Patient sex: M
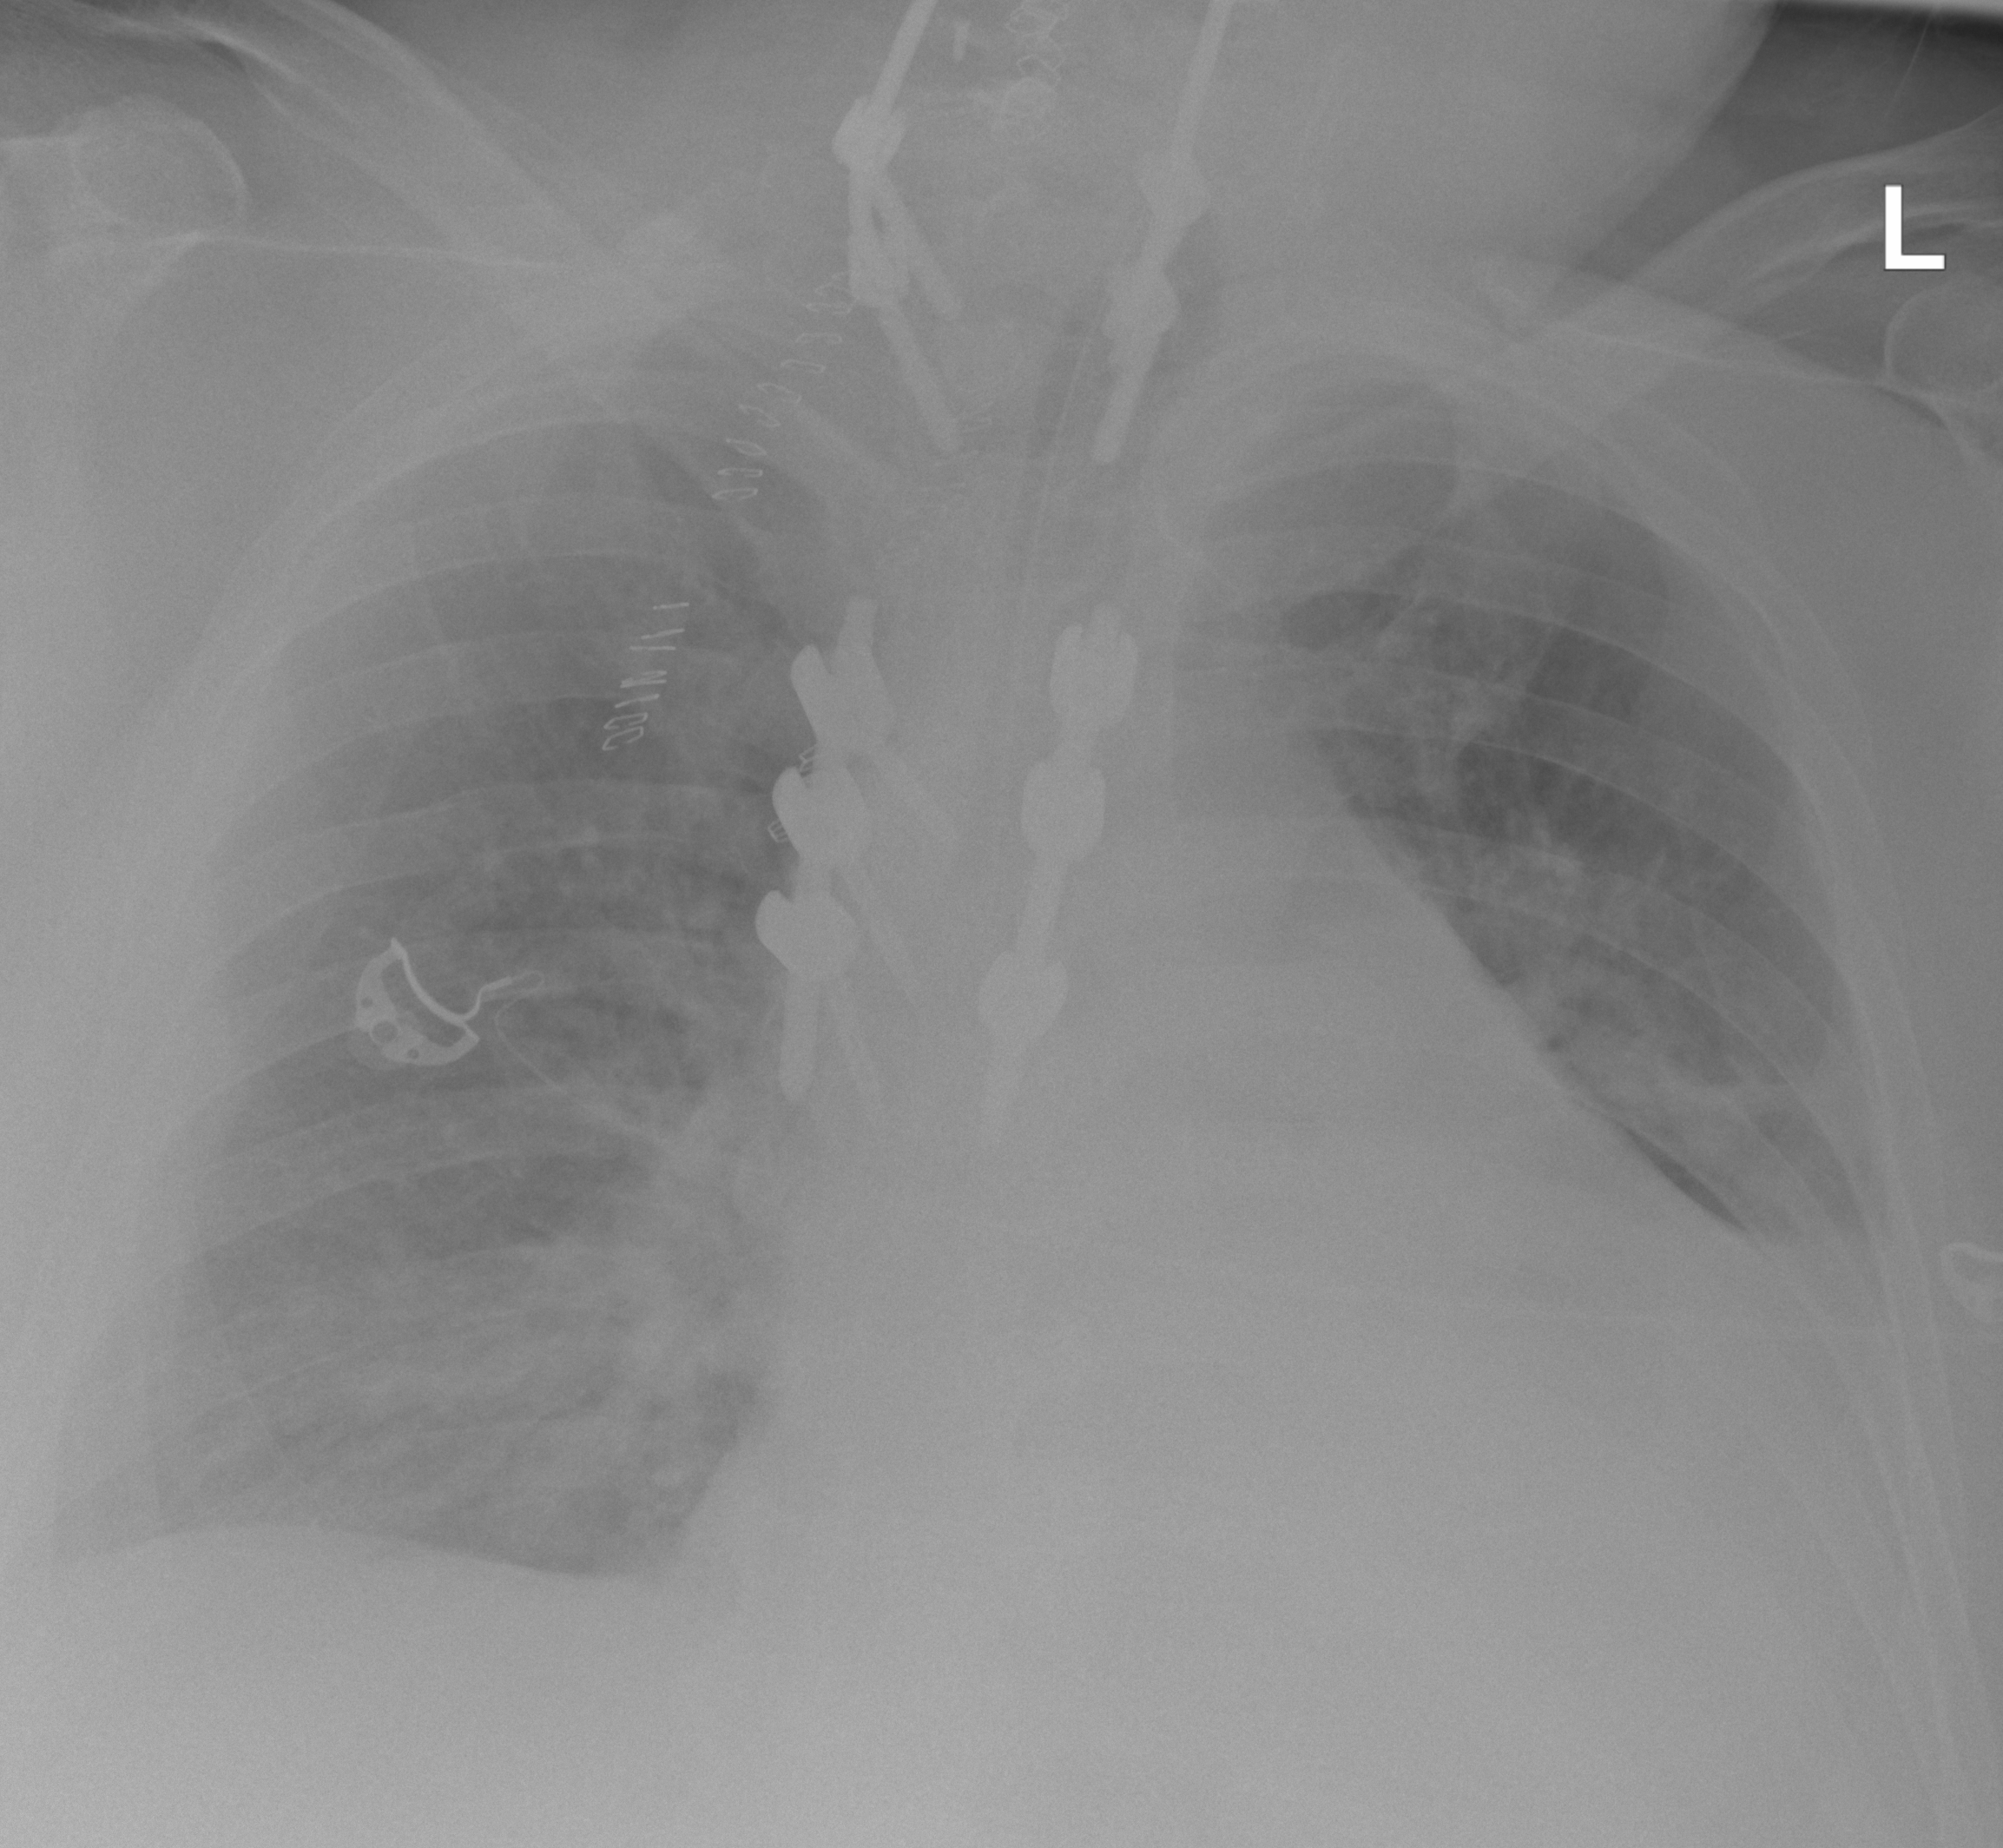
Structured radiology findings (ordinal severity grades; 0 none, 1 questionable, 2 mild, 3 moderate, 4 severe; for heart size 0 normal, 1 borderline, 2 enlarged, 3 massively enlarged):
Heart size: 2
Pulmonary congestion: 2
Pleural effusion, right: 0
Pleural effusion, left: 2
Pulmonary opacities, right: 2
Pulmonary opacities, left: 2
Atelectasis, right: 0
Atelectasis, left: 2